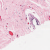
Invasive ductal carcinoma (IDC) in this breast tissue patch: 0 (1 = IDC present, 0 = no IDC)